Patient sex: M
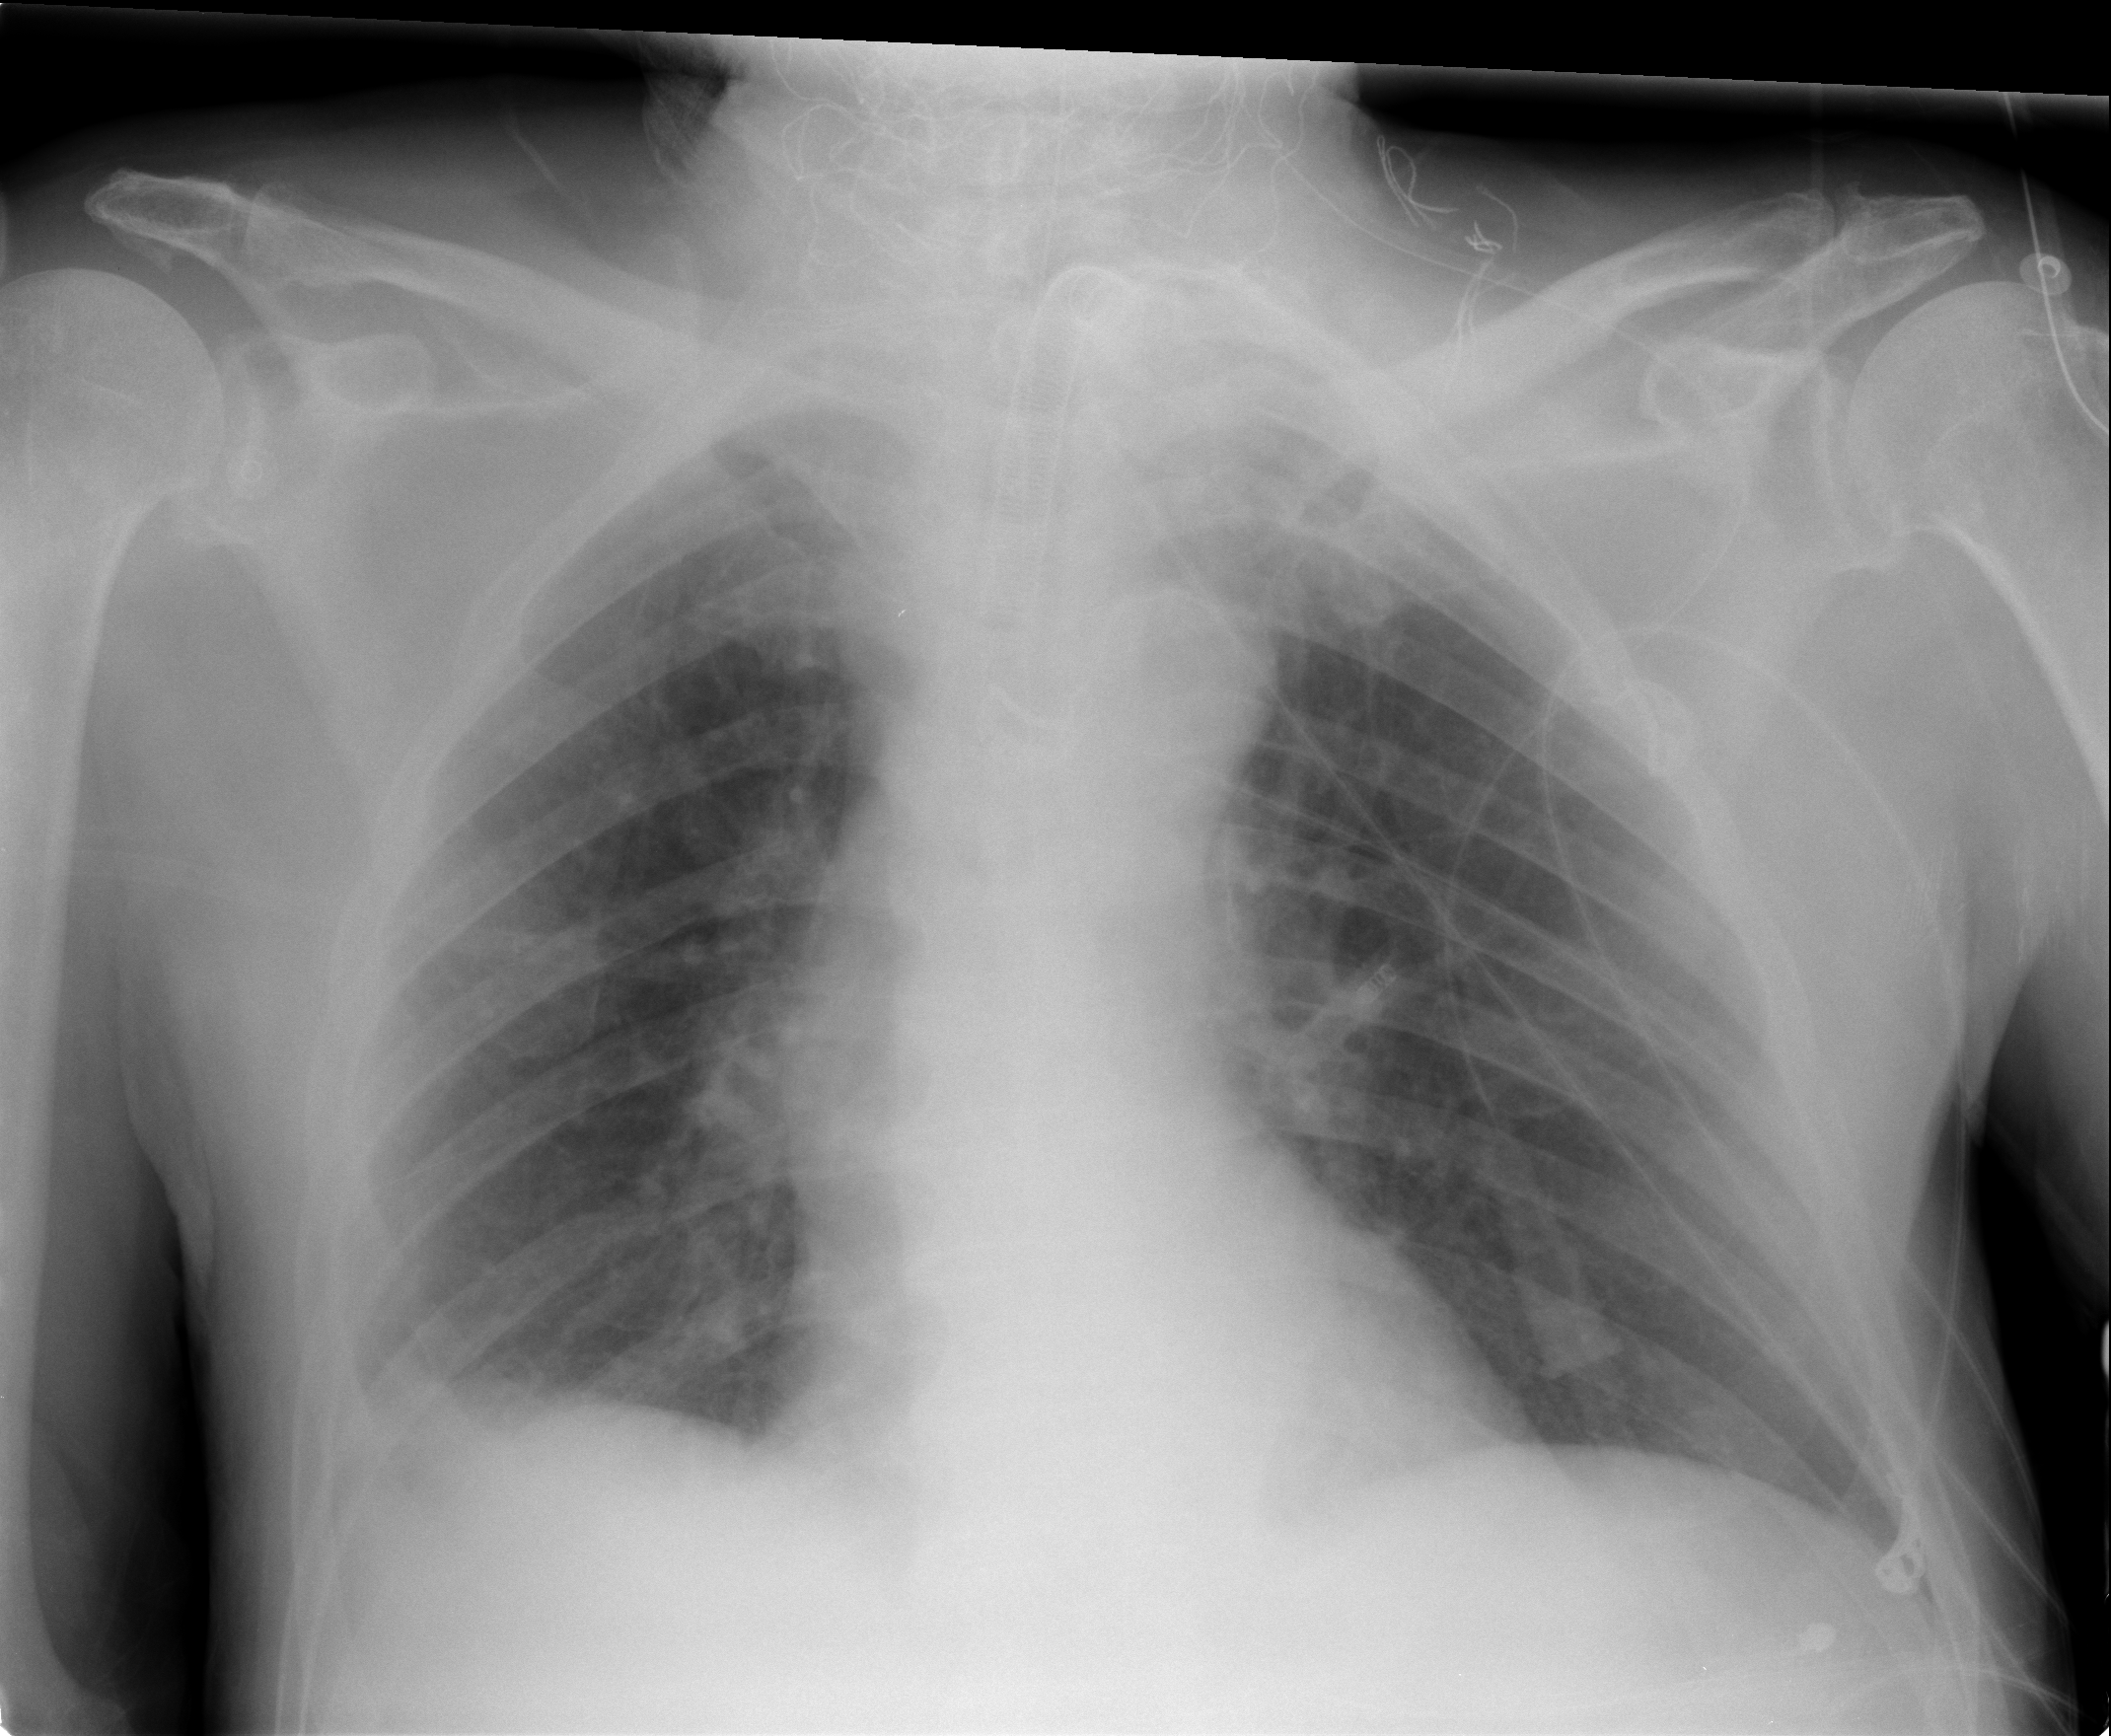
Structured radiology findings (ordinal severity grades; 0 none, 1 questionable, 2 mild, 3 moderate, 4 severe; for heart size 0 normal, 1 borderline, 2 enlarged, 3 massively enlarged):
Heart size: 1
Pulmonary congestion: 0
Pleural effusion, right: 1
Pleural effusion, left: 0
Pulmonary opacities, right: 0
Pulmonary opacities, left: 0
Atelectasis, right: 2
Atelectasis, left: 0